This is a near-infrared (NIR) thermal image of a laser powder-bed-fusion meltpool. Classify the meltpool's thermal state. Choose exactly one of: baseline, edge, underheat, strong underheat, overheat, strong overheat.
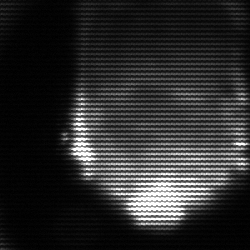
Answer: edge